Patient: sex F, age 77
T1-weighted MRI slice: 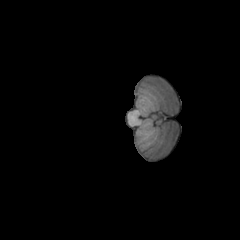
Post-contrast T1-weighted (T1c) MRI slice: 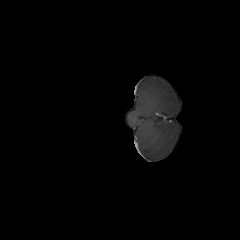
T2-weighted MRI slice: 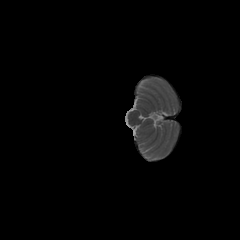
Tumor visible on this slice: no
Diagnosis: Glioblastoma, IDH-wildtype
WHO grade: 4